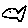
Label: fish